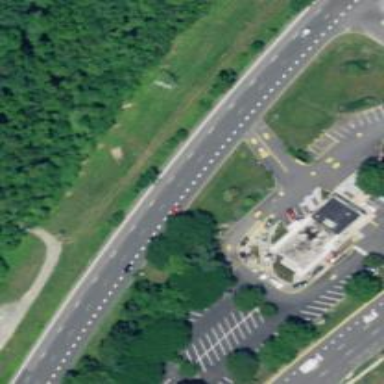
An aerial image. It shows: Asphalt trunk highway.